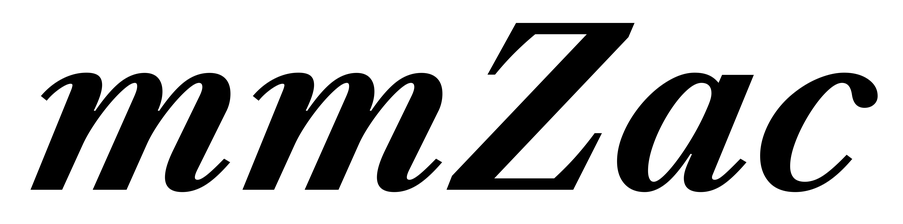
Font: LibreCaslonText-Italic_Bold_Italic